Brain MRI, t2w sequence, axial 2D slice.
Patient: age 43, sex F, weight 78 kg, height 1.78 m
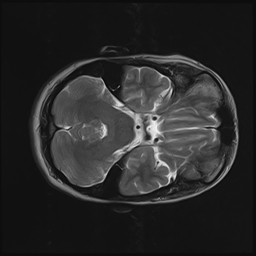